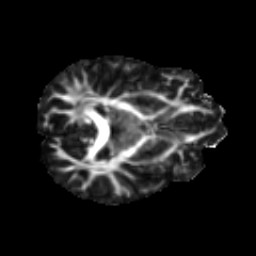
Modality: FA
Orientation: axial
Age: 16
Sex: male
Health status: ill
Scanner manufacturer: ge
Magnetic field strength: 3 T
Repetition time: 6.752 s
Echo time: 0.079 s